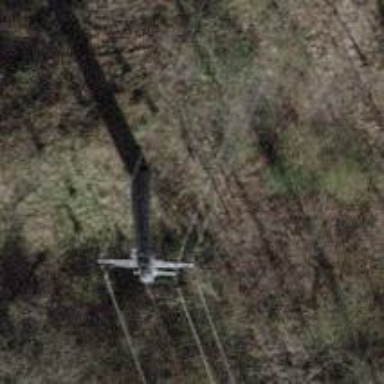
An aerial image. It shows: Power pole.